Question: Simple question (I think).
I have the below PHP / MySQL script:
'''
$risksql="select risk from jobsrisks where job='$job'";
$executerisks=mysql_query($risksql);
$test=mysql_fetch_array($executerisks);
$riskrows=mysql_num_rows($executerisks);
'''
I want to print the values of the array (for testing), with code:
'''
print_r($test);
'''
This produces the below output:

The query, in php actually outputs 3 records, not just one that is repeated. Any ideas whay I am doing incorrectly? where are the other records and why not in the array? is mysql_fetch_array the correct code to use?
I then want to then use the PHP array in another mysql query:
'''
$ids = join(',',$test);
$sql = "SELECT * FROM table WHERE risk IN ($ids)";
'''
Would this then be correct?
Help is appreciated as always.
Thanks,
R
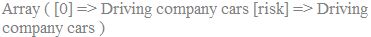
Answer: you need to fetch each row, ie:
'''
while ($row = mysql_fetch_assoc($result)) {
echo $row['firstname'];
echo $row['lastname'];
echo $row['address'];
echo $row['age'];
}
'''
check the <URL>
'''
$ids = join(',',$test);
$sql = "SELECT * FROM table WHERE risk IN ('$ids')";
'''
almost right. don't forget about quotes